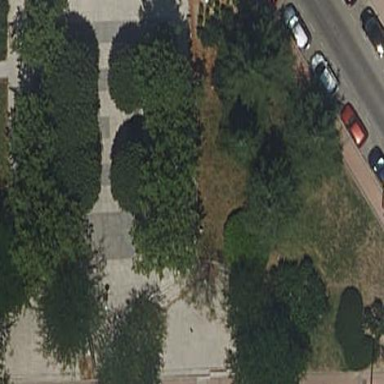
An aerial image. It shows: Park.